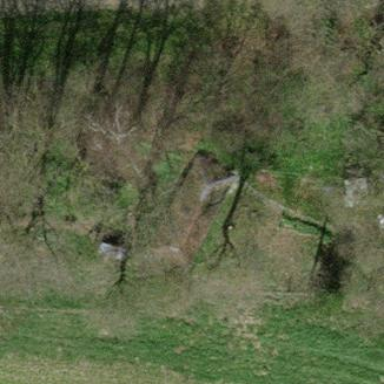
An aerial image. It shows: Shed.